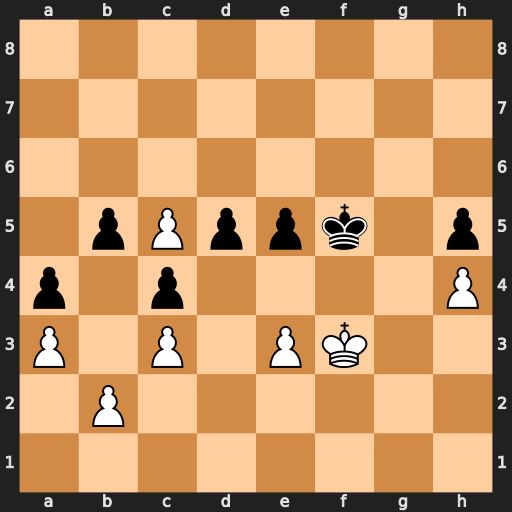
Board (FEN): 8/8/8/1pPppk1p/p1p4P/P1P1PK2/1P6/8
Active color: w
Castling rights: -
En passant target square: -
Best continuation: e4+ dxe4+ Ke3